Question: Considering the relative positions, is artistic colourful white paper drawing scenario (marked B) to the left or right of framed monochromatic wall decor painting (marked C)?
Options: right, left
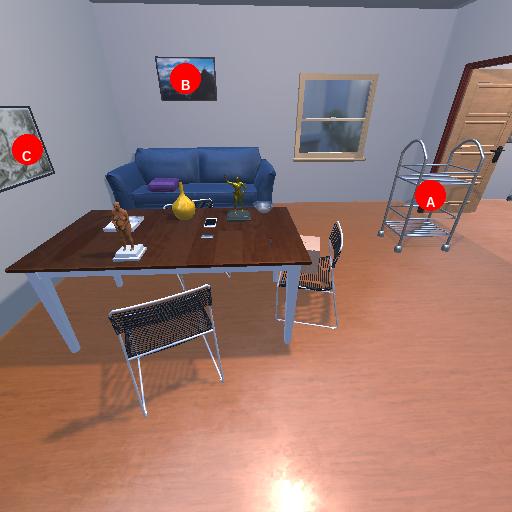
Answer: right